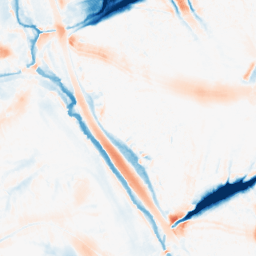
Category: morphological
Decomposition family: tophat_combined
Decomposition parameters: size: 20
Upsampling method: bilinear
Upsampling parameters: scale: 2
Upsampling scale: 2